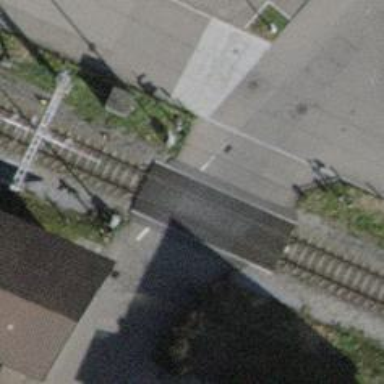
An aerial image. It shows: Level crossing at the railway with full barrier.